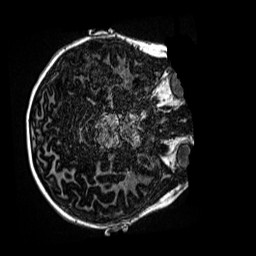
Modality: MP2RAGE
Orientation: axial
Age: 10
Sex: female
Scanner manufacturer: siemens
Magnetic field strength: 3 T
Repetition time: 4 s
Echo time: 0.00299 s